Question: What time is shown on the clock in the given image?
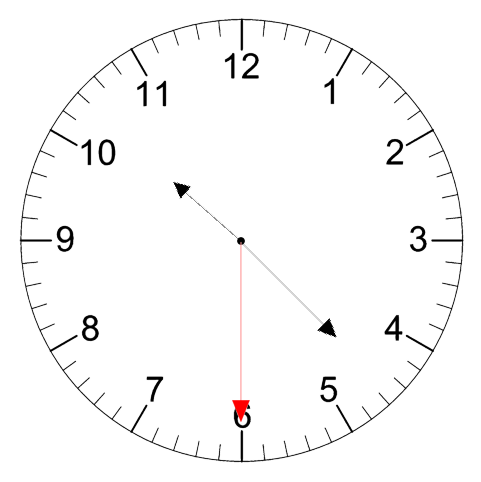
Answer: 10:22:30